Question: The analyzer says that a potential leak is there.
Please look at the attached screenshot, I don't think there is an issue here but just want to be sure. Enviornment- ARC
You can open the image in a new tab if it is too small to view.
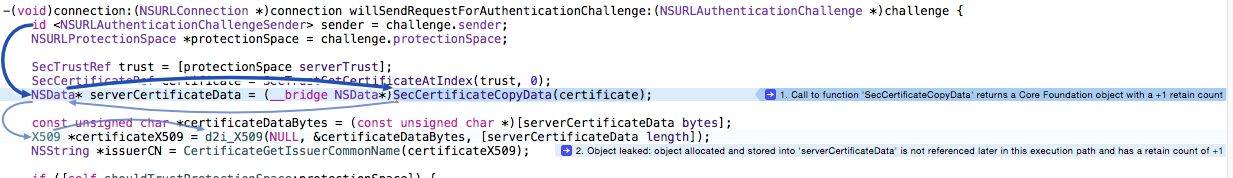
Answer: Yes there a leak. You should use:
'''
NSData *serverCertificateData = (__bridge_transfer NSData*)SecSecurityCopyData(...);
'''
so that ARC takes responsibility for releasing the data.